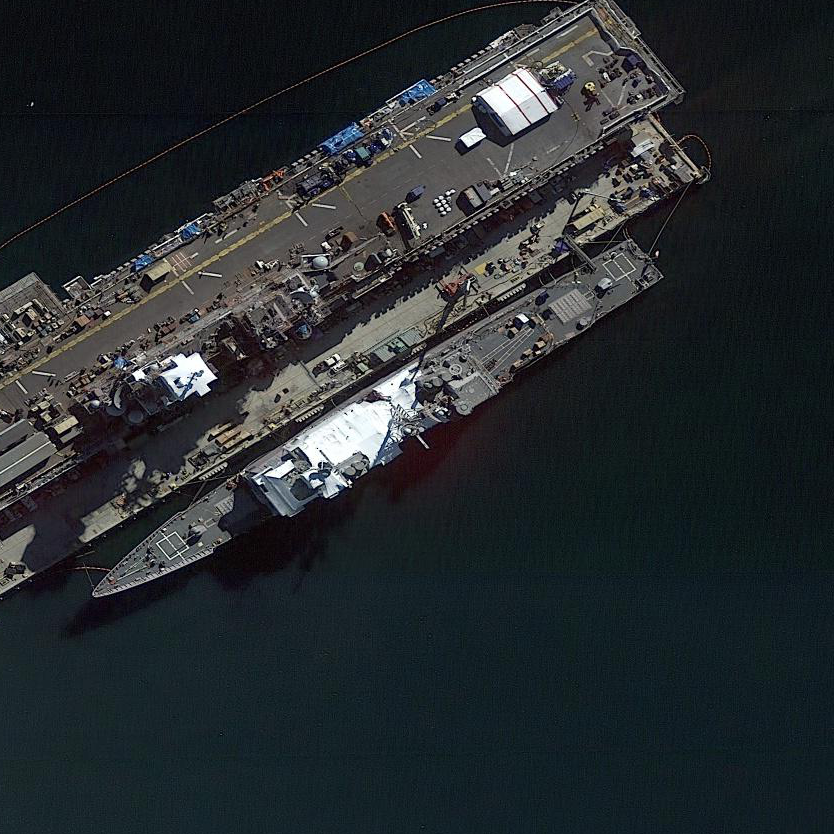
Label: cruiser